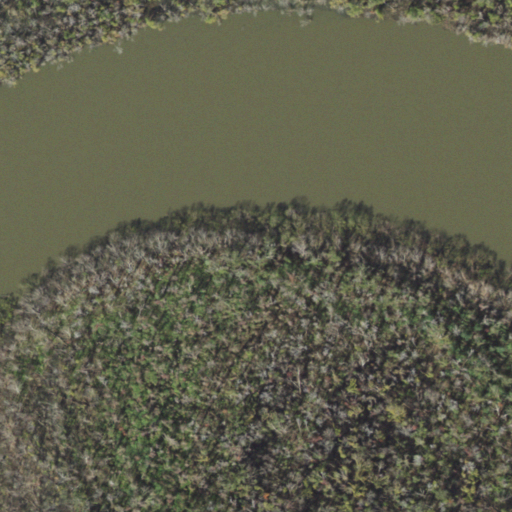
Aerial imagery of cape in Florida named Queen City Point containing woody wetlands, open water, and herbaceous wetlands